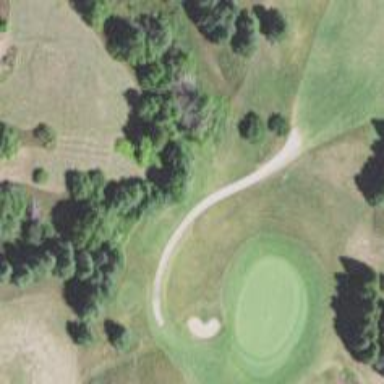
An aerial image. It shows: Service road designated as golf cart path.